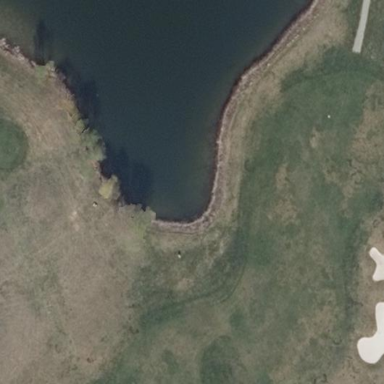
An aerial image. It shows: Lateral water hazard on golf course.